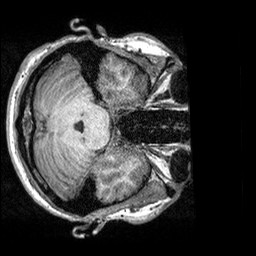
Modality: T1w
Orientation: axial
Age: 29
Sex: male
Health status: healthy
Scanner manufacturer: siemens
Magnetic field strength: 3 T
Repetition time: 2.3 s
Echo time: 0.00303 s